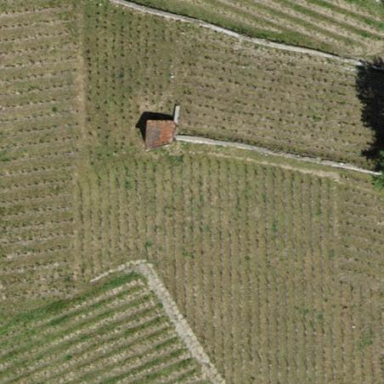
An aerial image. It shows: Vineyard with grape crops.